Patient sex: M
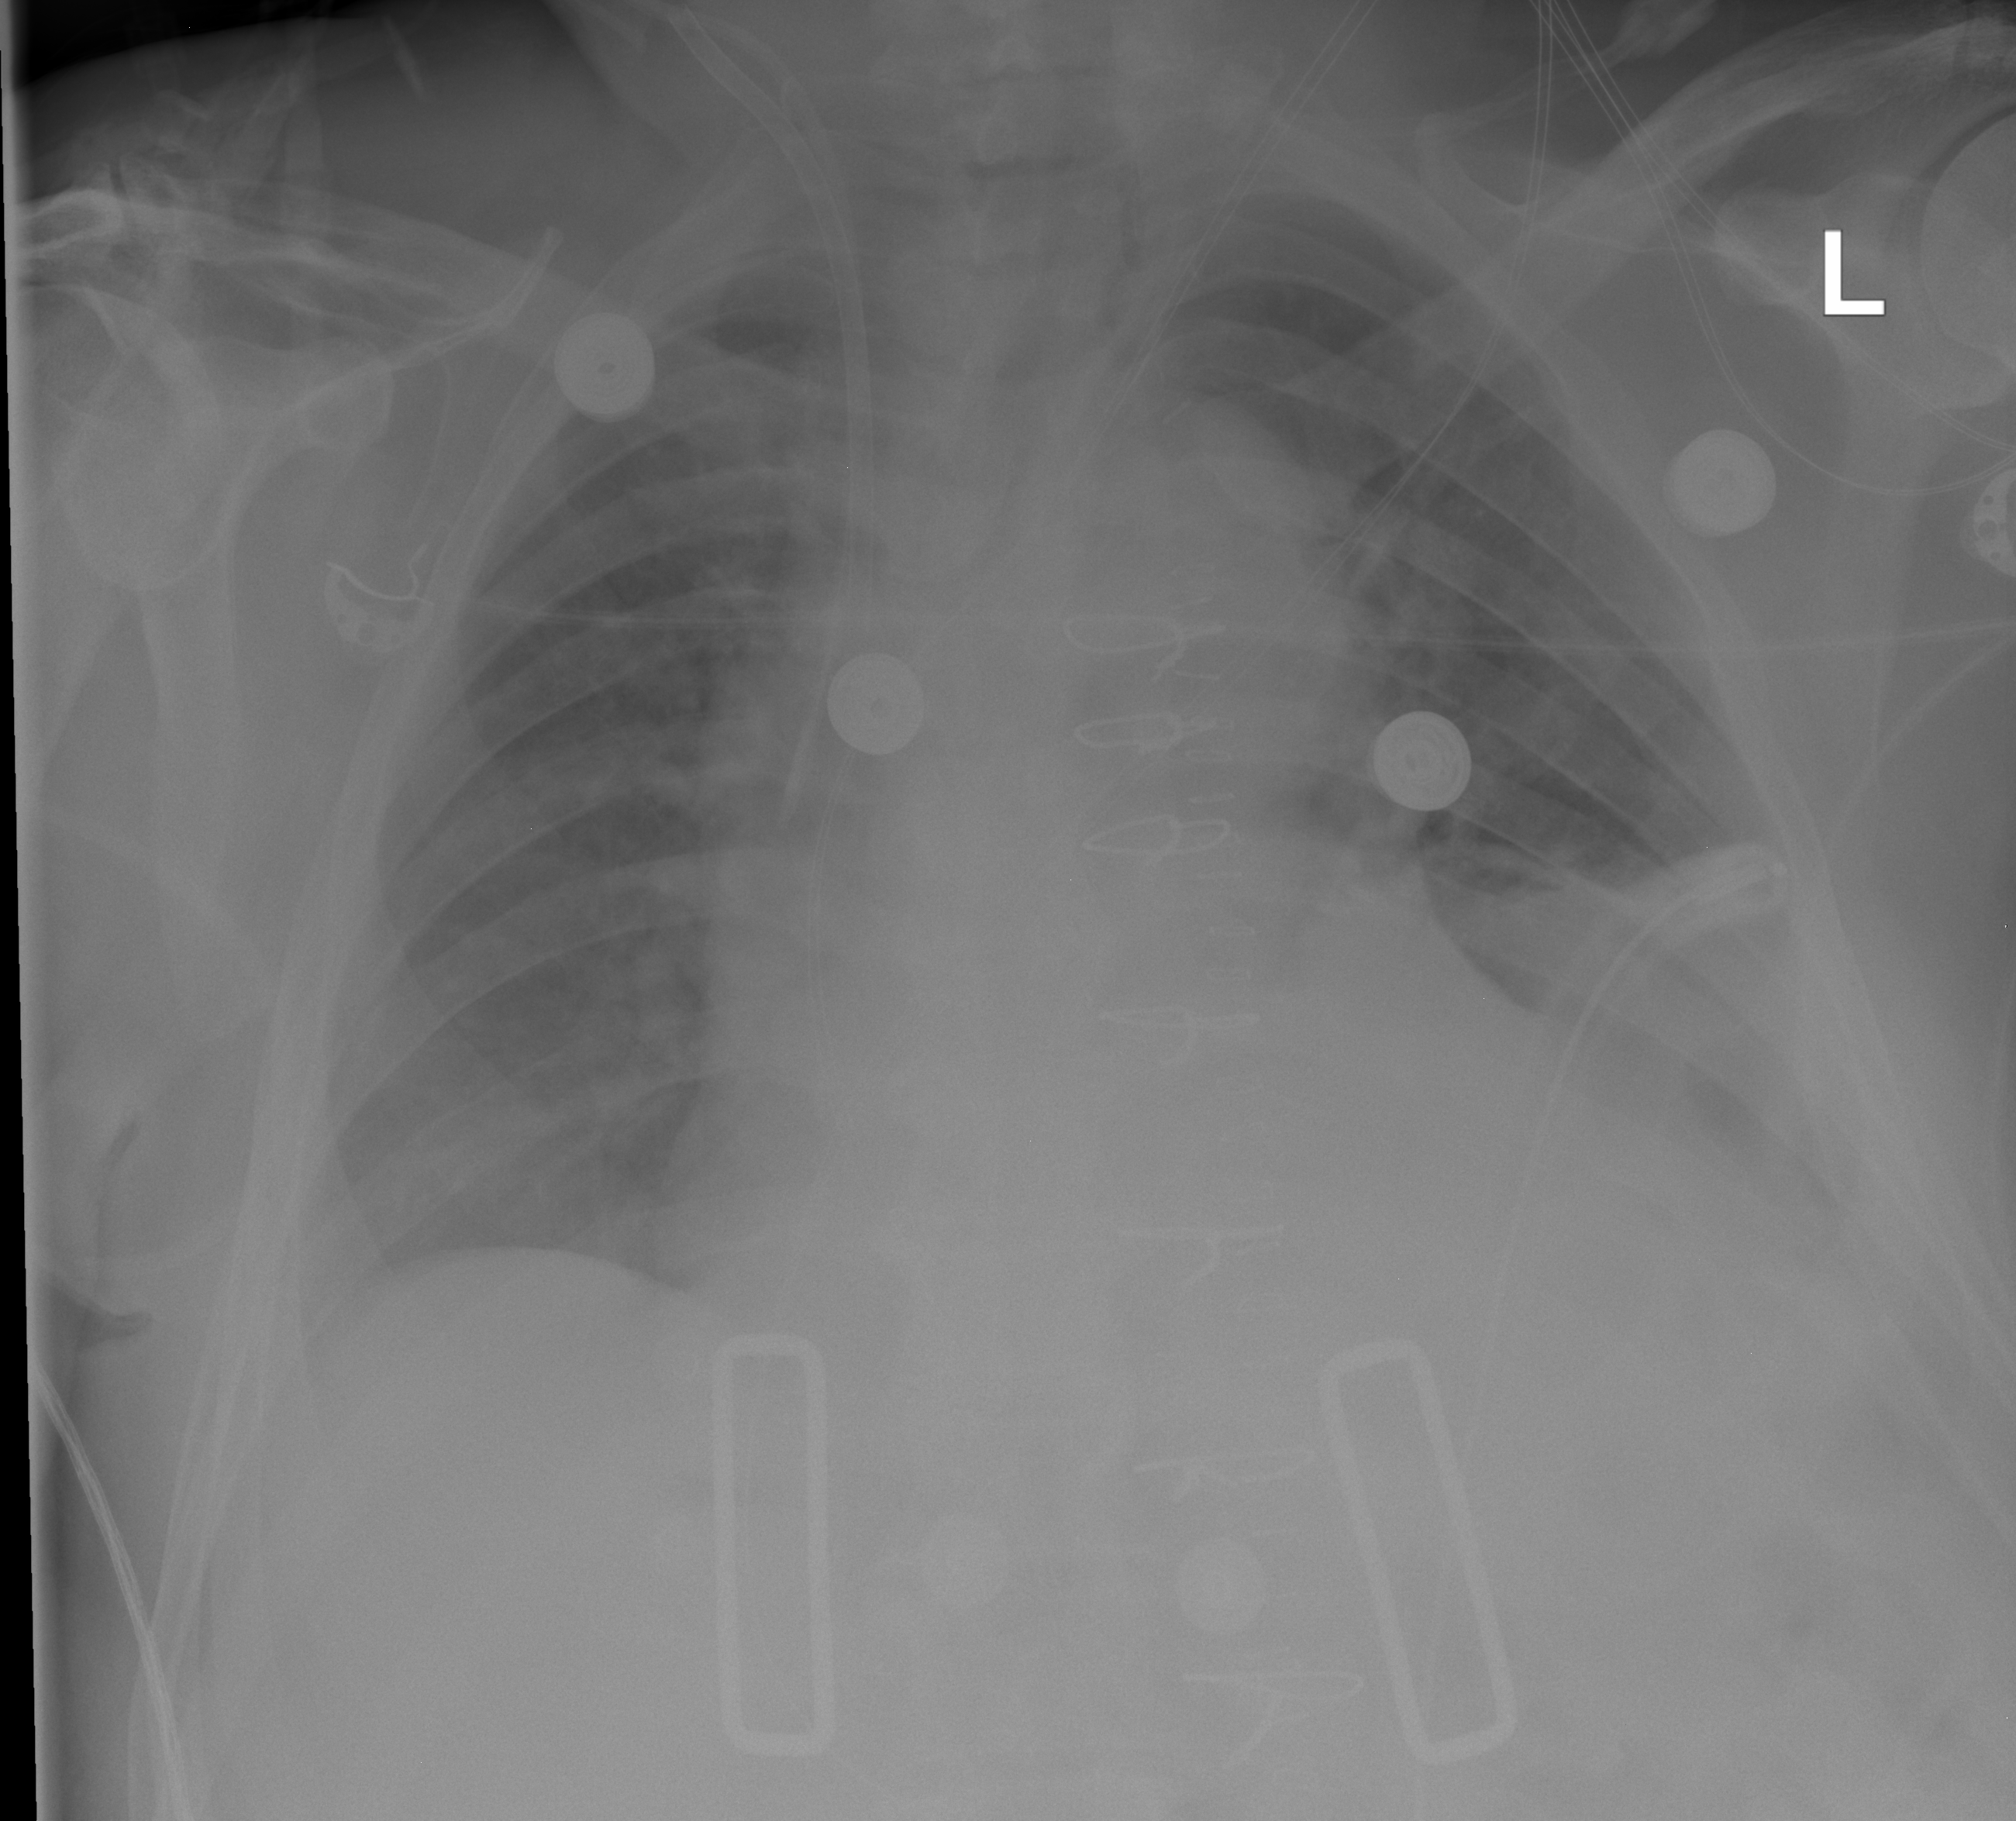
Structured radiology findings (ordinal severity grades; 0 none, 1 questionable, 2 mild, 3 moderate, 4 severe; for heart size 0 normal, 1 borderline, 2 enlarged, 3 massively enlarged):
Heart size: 2
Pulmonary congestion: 2
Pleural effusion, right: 0
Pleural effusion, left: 3
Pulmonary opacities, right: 0
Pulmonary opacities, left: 0
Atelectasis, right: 0
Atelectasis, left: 3